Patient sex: M
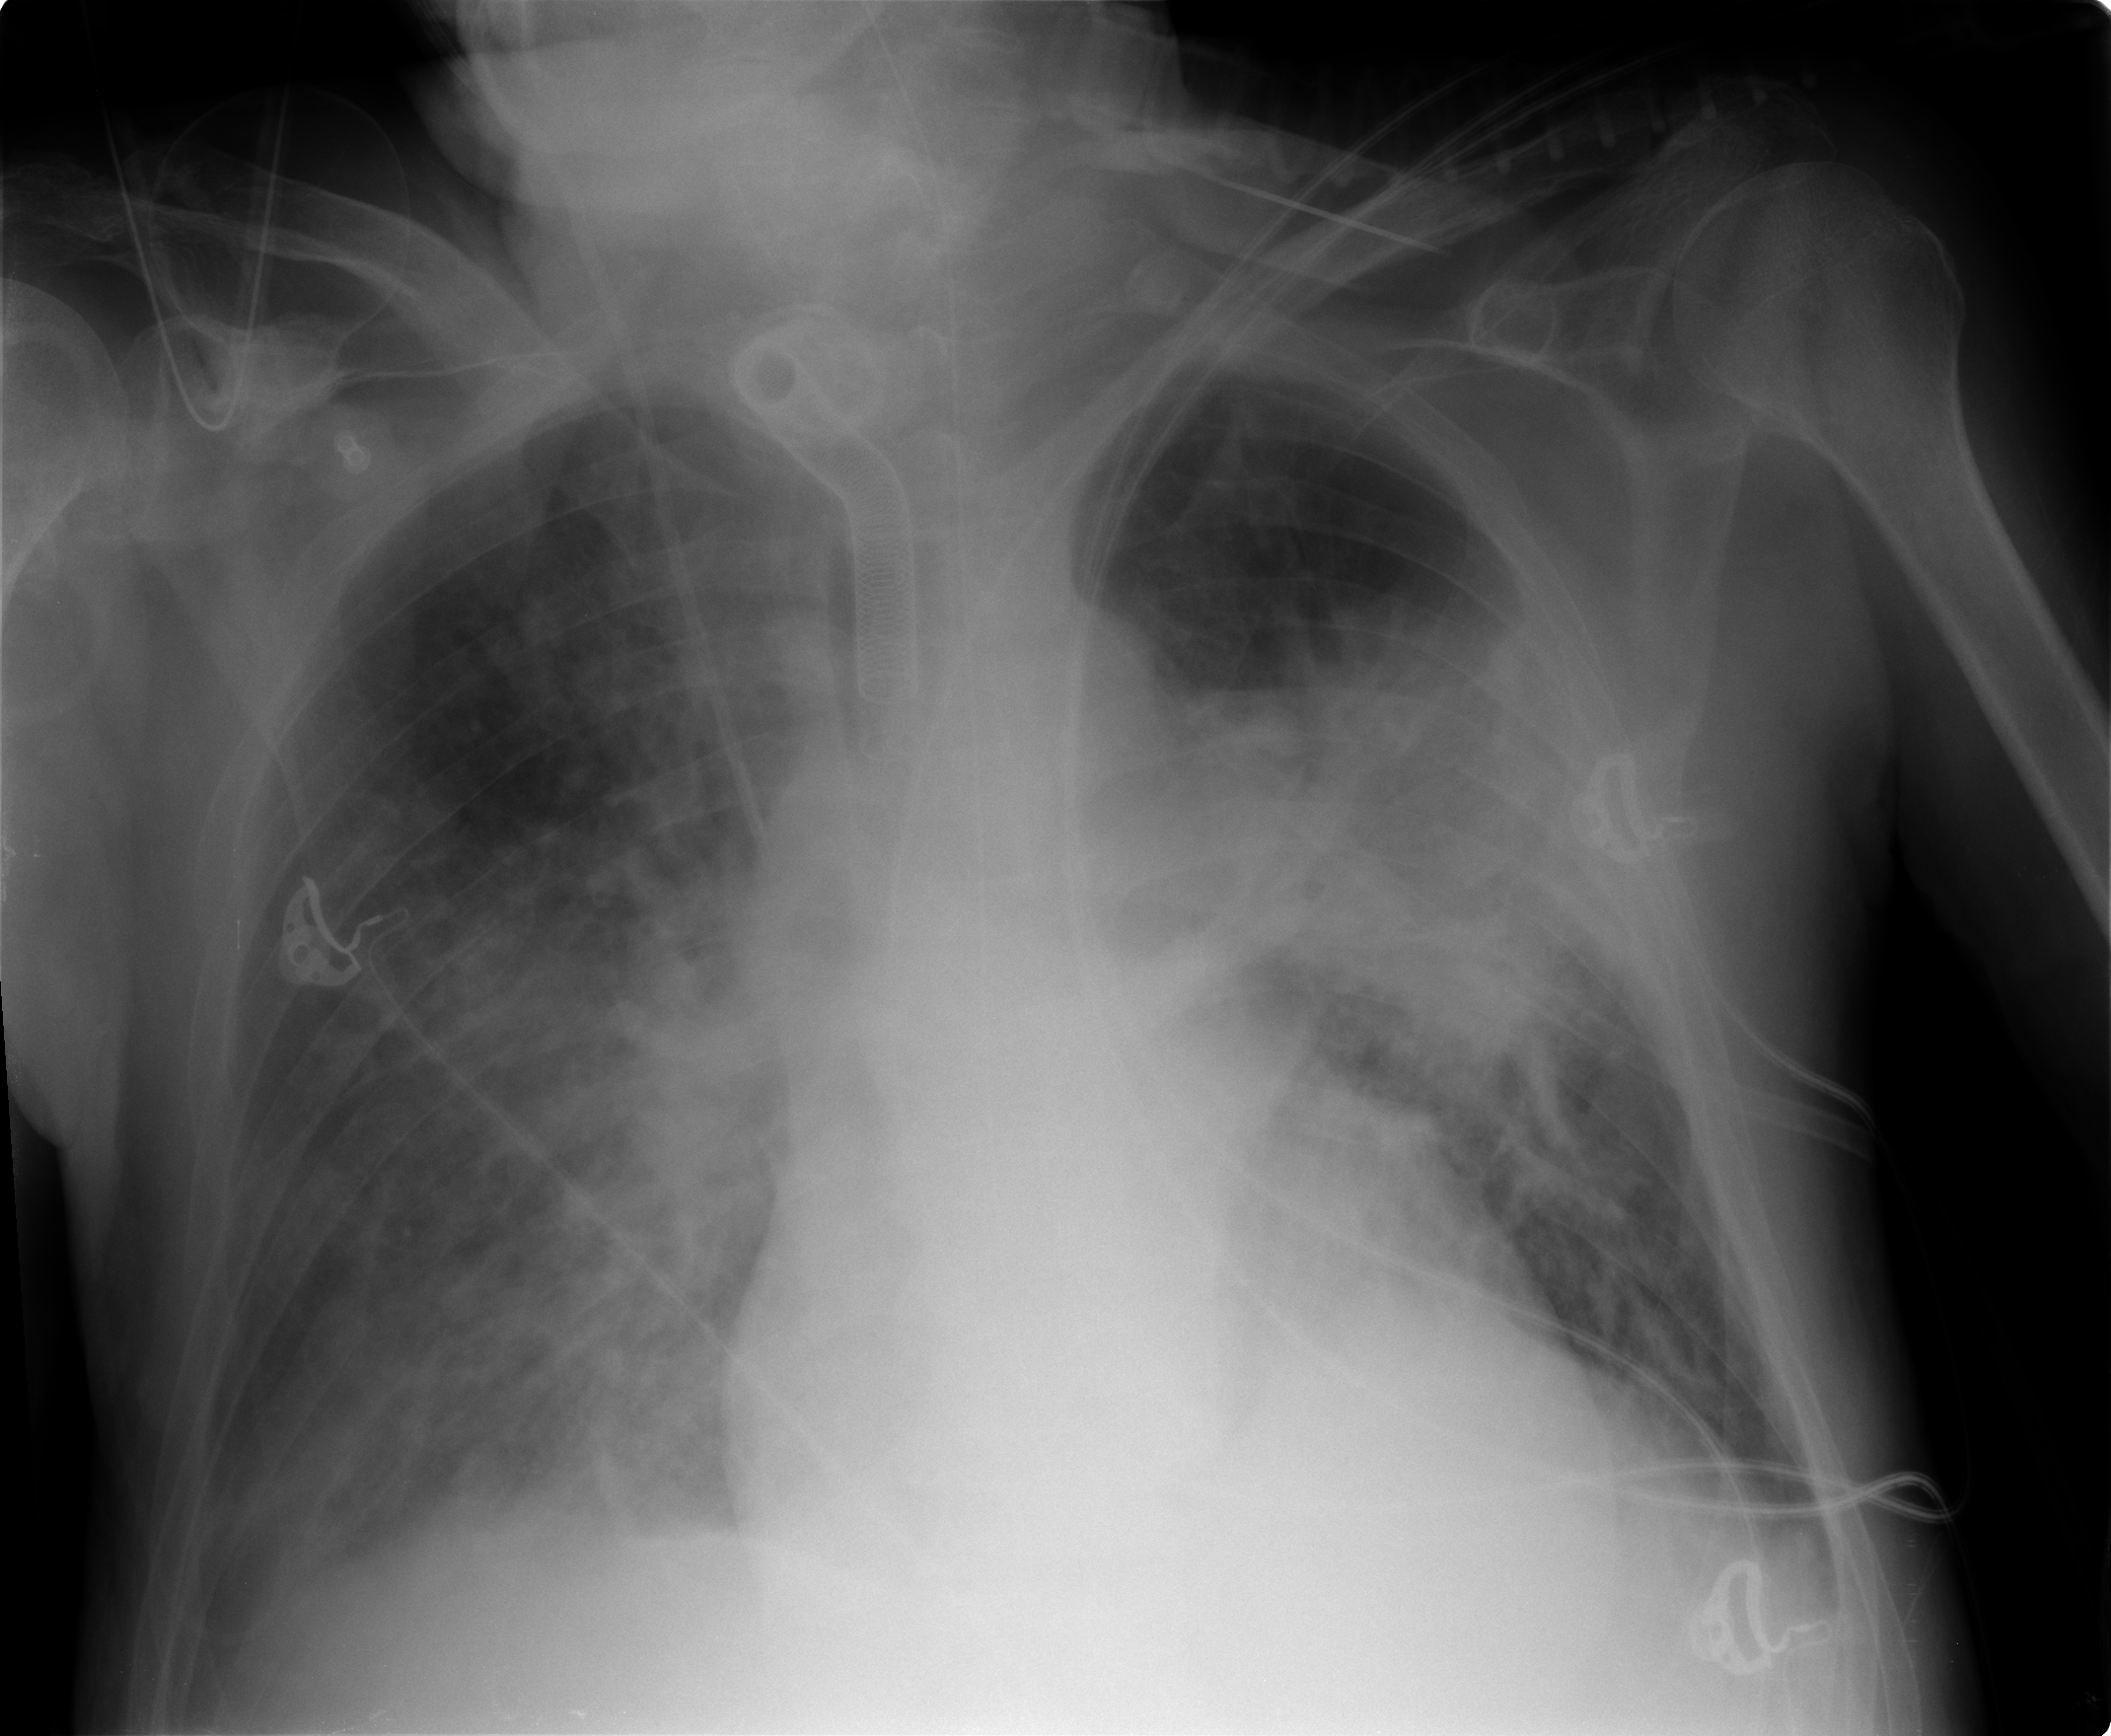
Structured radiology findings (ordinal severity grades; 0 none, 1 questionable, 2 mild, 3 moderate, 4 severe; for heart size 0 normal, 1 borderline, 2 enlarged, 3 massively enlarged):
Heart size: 1
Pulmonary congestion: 2
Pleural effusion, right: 1
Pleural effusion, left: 0
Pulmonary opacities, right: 3
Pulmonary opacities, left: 3
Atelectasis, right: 2
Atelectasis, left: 2